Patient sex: F
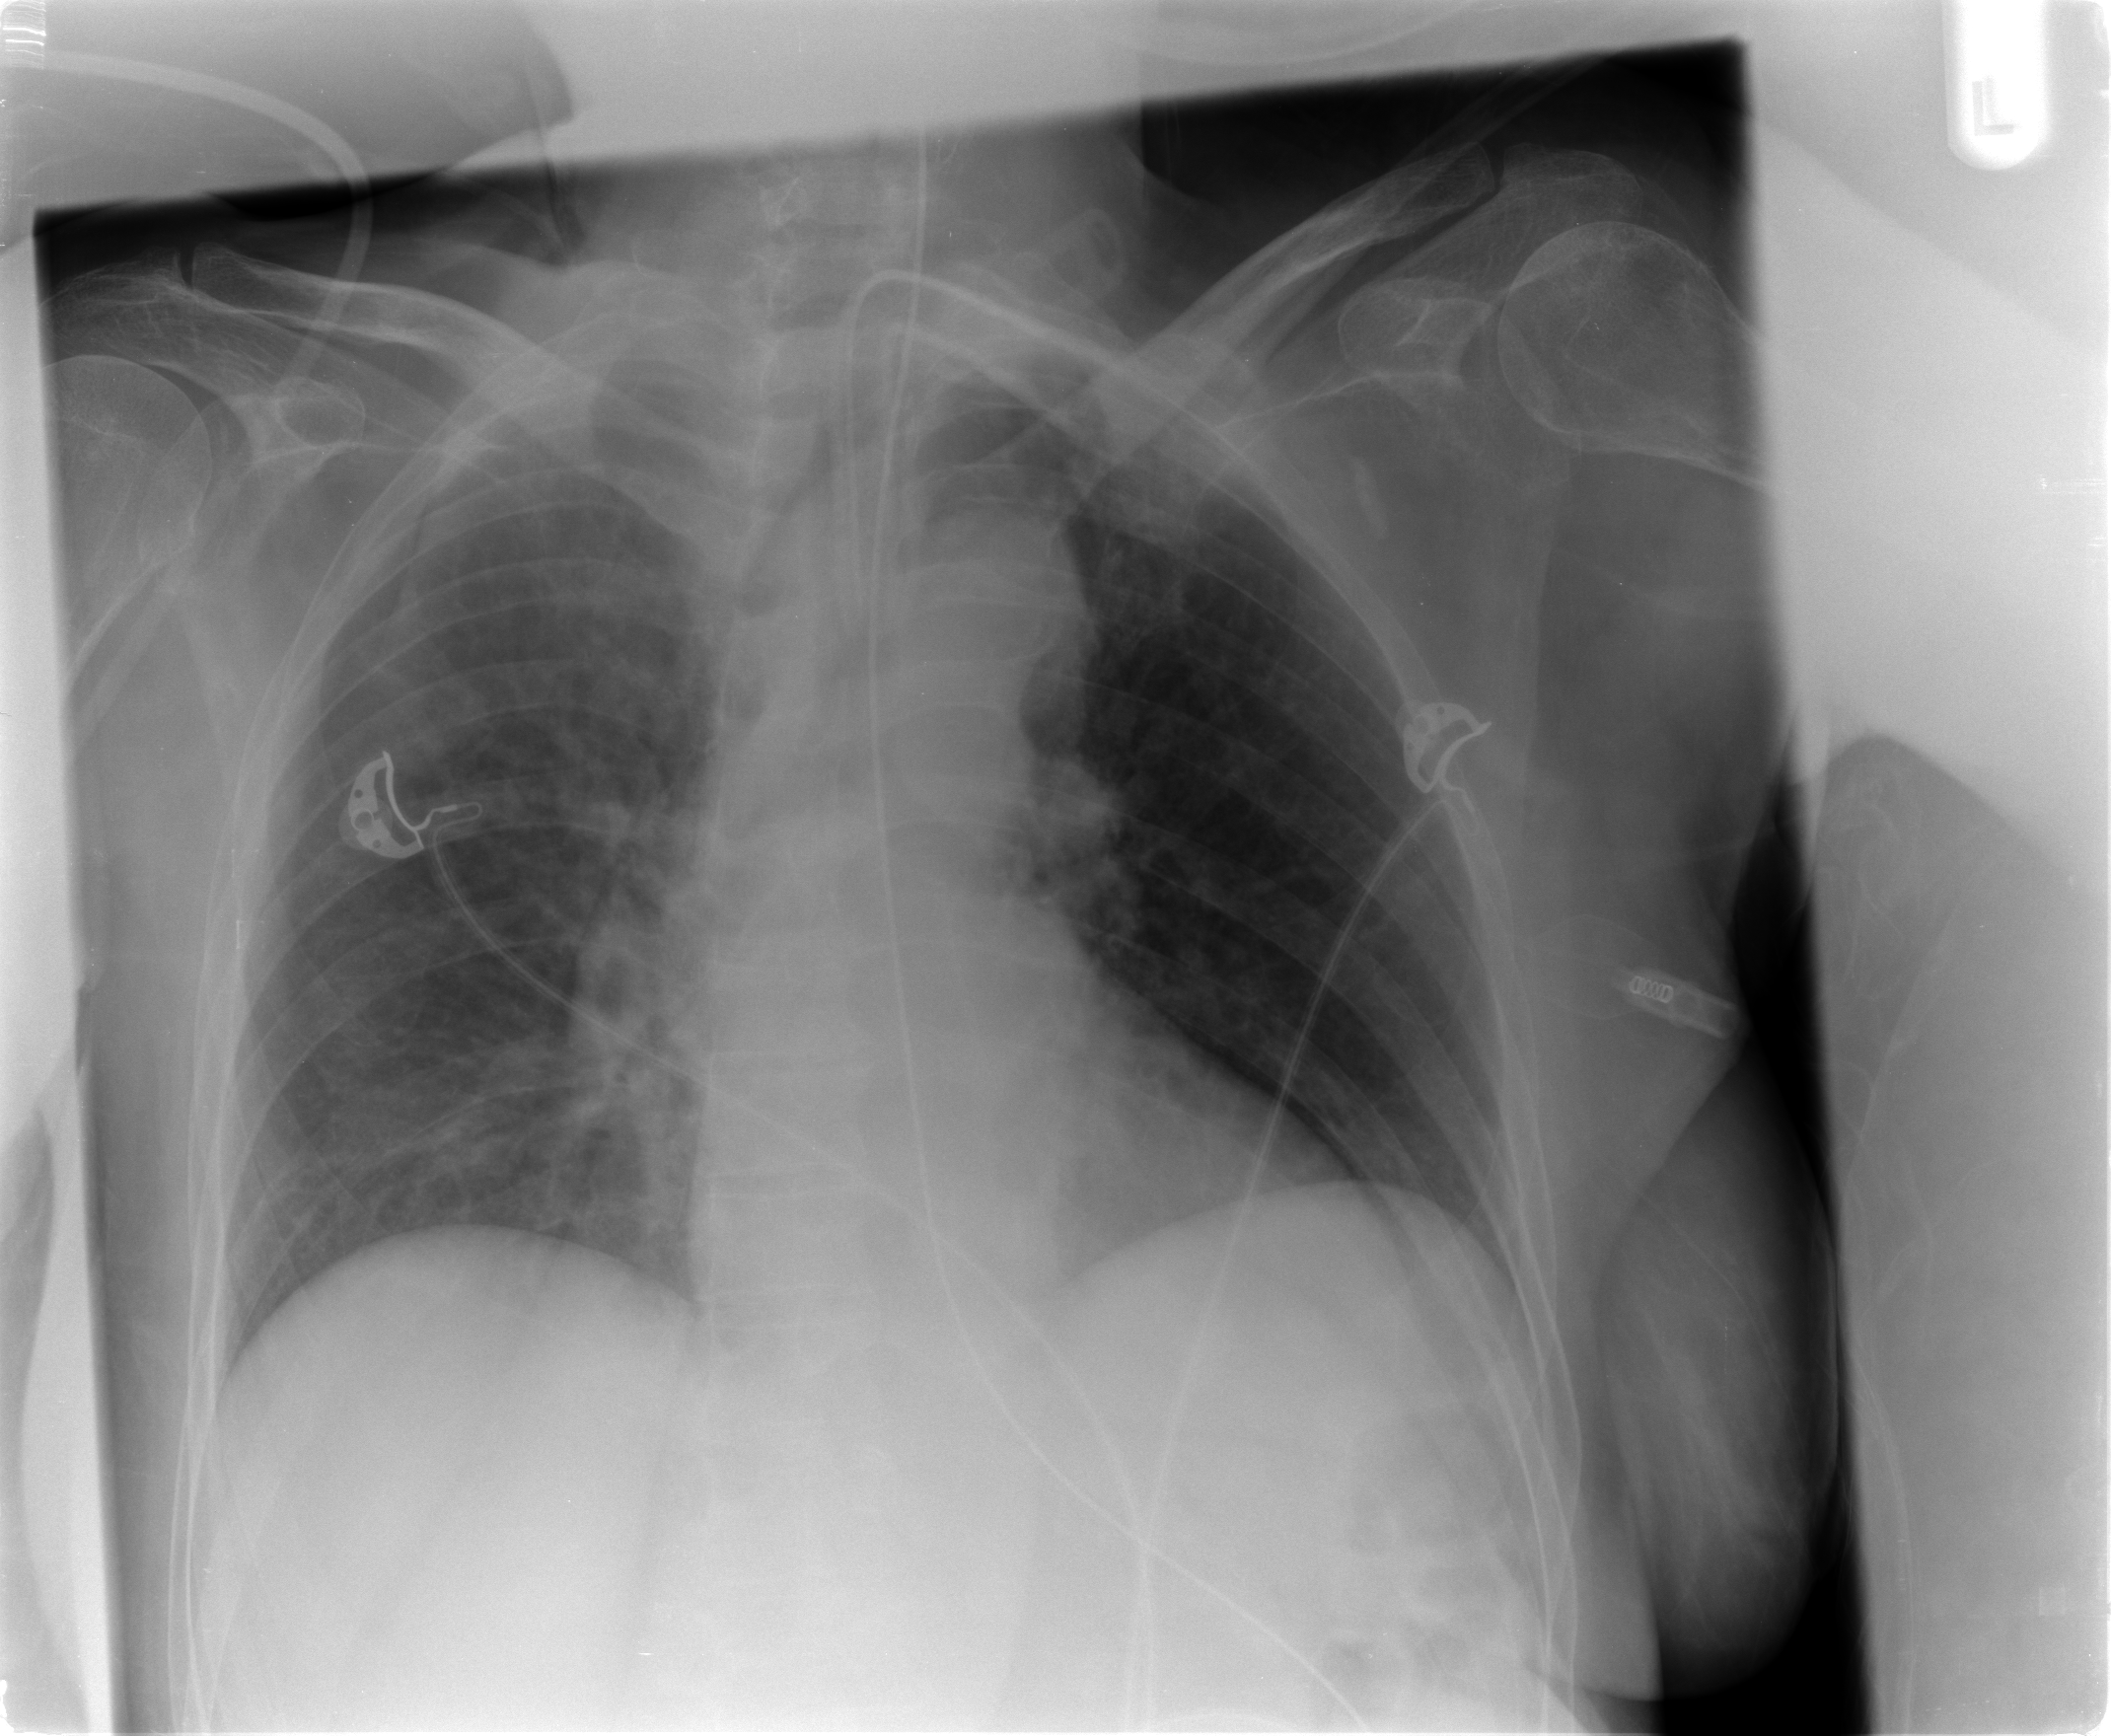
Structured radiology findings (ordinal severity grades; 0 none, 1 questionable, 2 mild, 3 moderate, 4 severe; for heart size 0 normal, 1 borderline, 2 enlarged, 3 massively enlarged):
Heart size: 0
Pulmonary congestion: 2
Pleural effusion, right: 0
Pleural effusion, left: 0
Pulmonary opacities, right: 3
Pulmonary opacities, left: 0
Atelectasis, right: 0
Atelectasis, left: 0